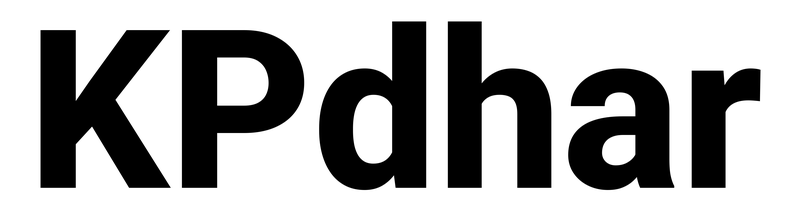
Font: Roboto_ExtraBold